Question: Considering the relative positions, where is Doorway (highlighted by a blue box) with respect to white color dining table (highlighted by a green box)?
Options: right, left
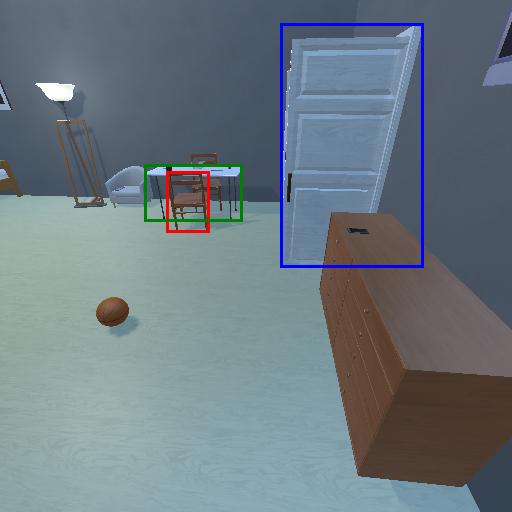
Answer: right